Question: Right let me rewrite this try to make it more clear.
Picture added to make this even clearer:

I have two files
1. File 1, contains words.
2. file 2, contains commands.
I need to put words from FILE 1
into FILE 2
I cannot copy-paste them one by one, because there is a LOT of words in
- -
The issue is getting words from into
but they have to be moved into quotes " " in
so a script that could for example..
Take 'apple' from and move it between quotes 'admin.executemotecommand "apple"'inside as it goes down the list keeping the words in order as they move them across.
This could perhaps be done the same way around in which, the script writes the command in front of the words in as it goes down list
Is this even possible? I've never seen this done anywhere else and completely clueless if batch is even the right language for it.
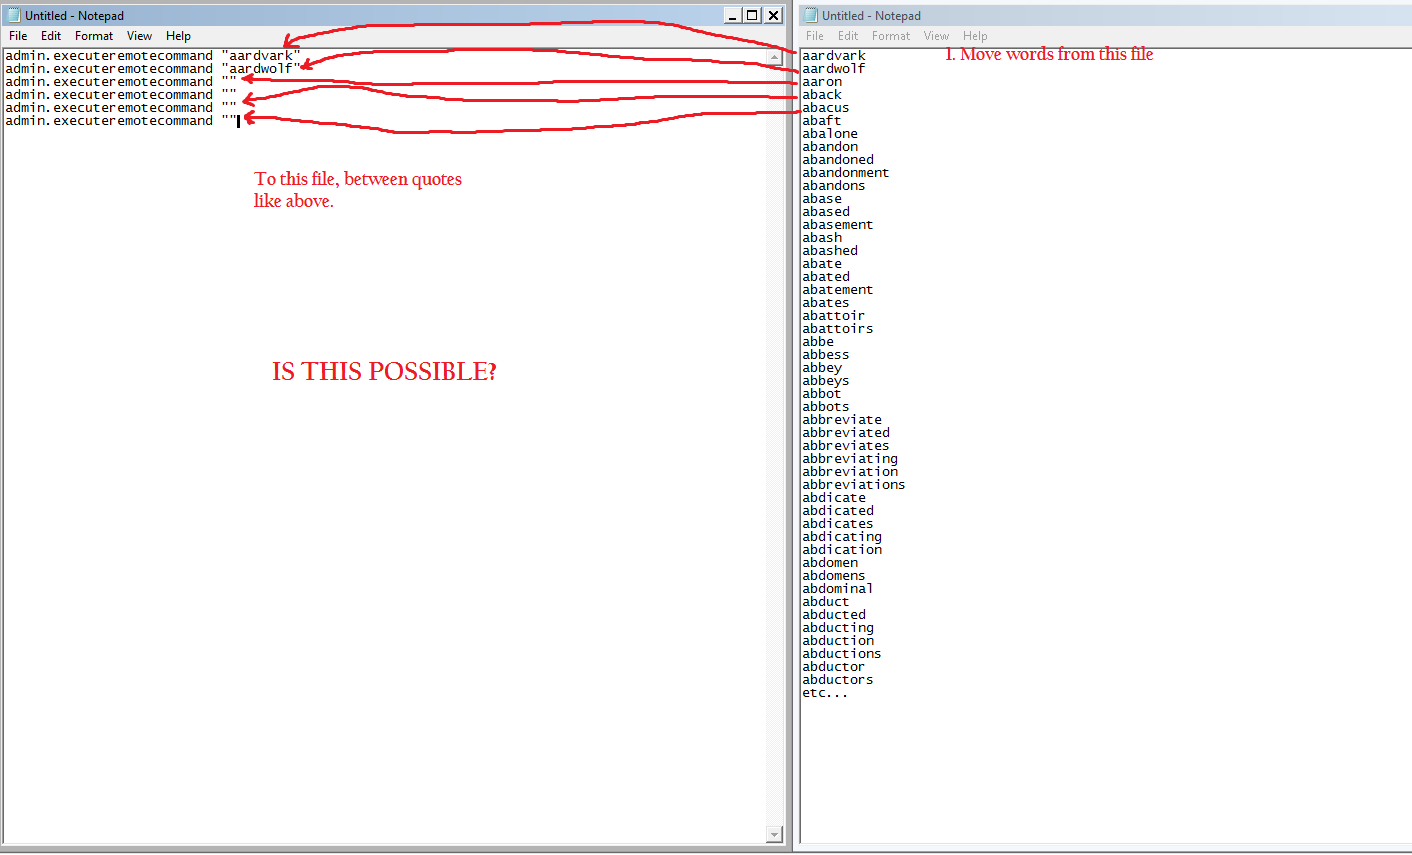
Answer: The question is a little confusing, but based on your responses in the comments my understanding is that you don't necessarily need the script to edit a preexisting , because you're repeating the same command(s) for each word, so the script can just create a new file based on the words in .
You can do it at the prompt like this:
'''
FOR /F %a IN (words.txt) DO ECHO admin.executeremotecommand "%a" >> commands.txt
'''
The original version of the question indicated that you want more than one command for each word. I take it you changed that in order to simplify that question, and figured you'd just run the script once for each command? However, it's quite simple to have it produce more than one command for each word:
'''
FOR /F %a IN (words.txt) DO (ECHO first.command "%a" & ECHO second.command "%a") >> commands.txt
'''
In a batch file, you'd do it this way:
'''
@ECHO OFF
FOR /F %%a IN (words.txt) DO (
ECHO first.command "%%a"
ECHO second.command "%%a"
) >> commands.txt
'''
BTW, in the code in some of your comments, you surrounded the variable with %'s ('%A%'). That's incorrect; it would evaluate to the value of followed by a literal . Surrounding with %'s is used only for environment variables. (Note that the %'s around environment variables do get doubled in a batch file. For example, to get the current date, use 'ECHO %date%' both at the prompt and in a batch file.)